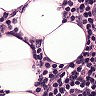
Metastatic tissue present: no